Interaction volume radius: 5 \u00c5
Interaction volume height: 20 \u00c5
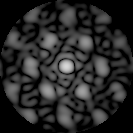
Disorder parameter: 0.4759